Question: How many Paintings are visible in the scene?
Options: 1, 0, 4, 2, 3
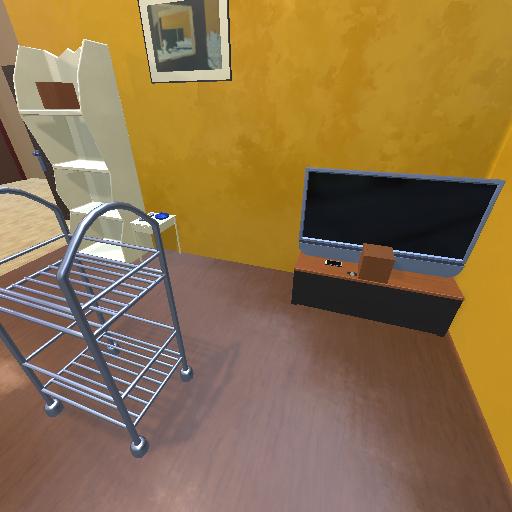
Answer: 1